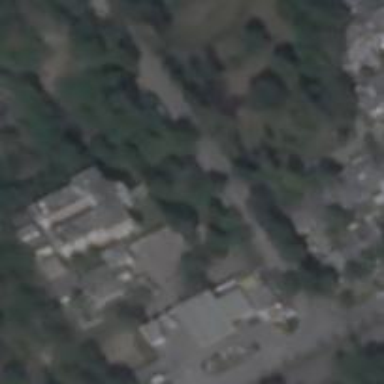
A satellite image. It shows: Hostel building.